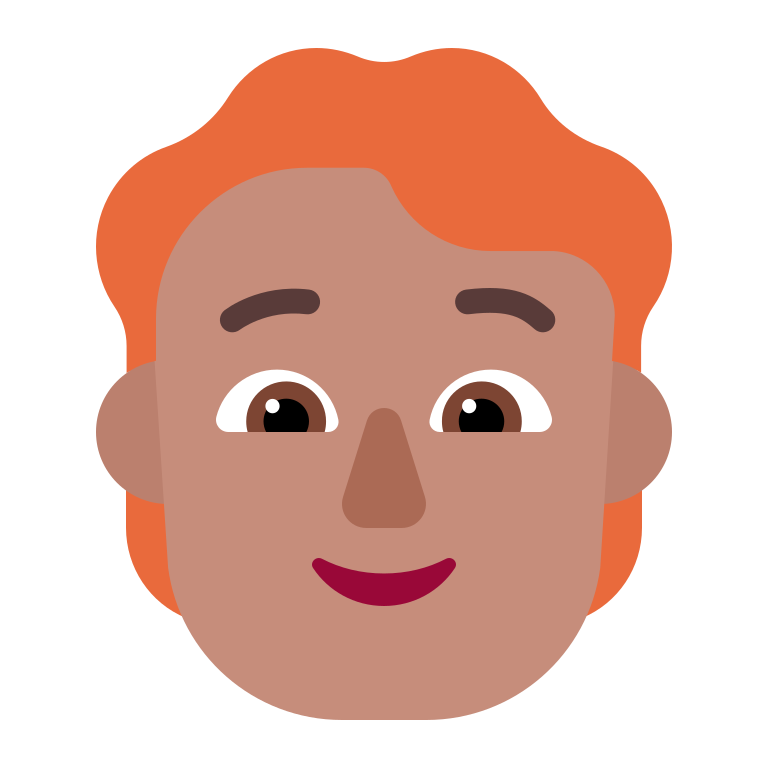
person red hair flat